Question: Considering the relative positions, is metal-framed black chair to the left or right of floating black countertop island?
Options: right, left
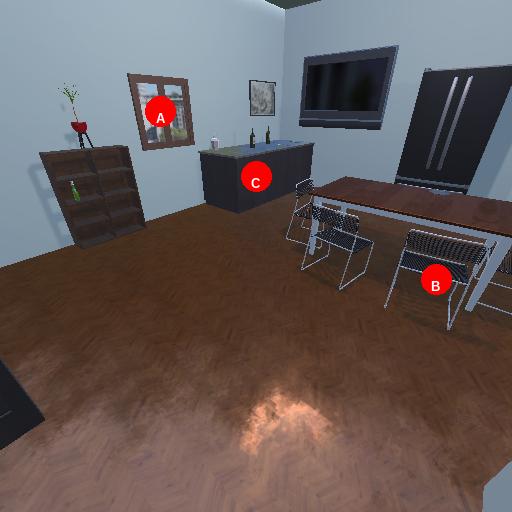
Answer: right